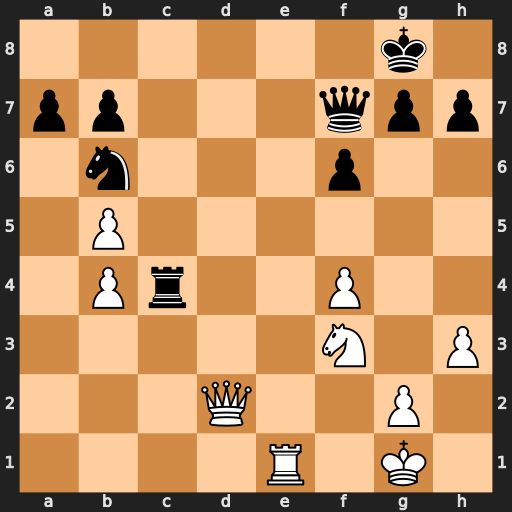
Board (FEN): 6k1/pp3qpp/1n3p2/1P6/1Pr2P2/5N1P/3Q2P1/4R1K1
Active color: w
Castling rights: -
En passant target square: -
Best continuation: Qd8+ Qf8 Re8